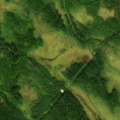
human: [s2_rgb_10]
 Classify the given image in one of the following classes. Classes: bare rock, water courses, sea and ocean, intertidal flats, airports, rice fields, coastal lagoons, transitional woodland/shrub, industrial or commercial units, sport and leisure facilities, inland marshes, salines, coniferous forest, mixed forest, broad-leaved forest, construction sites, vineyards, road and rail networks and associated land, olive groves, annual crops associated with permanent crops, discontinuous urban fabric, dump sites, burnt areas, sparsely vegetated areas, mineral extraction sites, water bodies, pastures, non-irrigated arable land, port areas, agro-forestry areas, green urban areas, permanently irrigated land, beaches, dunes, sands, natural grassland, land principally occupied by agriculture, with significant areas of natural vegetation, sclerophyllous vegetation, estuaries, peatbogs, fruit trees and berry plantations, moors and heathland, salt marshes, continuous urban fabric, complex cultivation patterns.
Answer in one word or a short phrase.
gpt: coniferous forest, mixed forest, transitional woodland/shrub